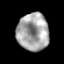
Tissue: prostate
Cell type: T cells
Senescence score: 0.06385
Nuclear area (px): 1155
Mean DAPI intensity: 165.394